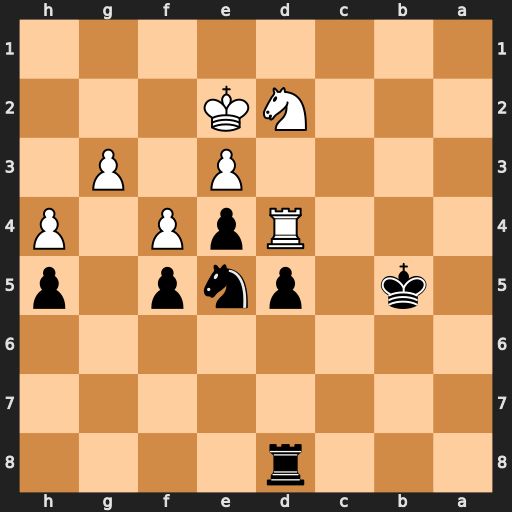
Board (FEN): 3r4/8/8/1k1pnp1p/3RpP1P/4P1P1/3NK3/8
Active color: b
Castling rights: -
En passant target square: f3
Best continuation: Nc6 Nb3 Nxd4+